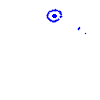
Particle: proton